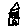
Label: house